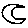
Label: moon